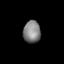
Tissue: skin
Cell type: Epithelial cells
Senescence score: 0.2342
Nuclear area (px): 378
Mean DAPI intensity: 129.019